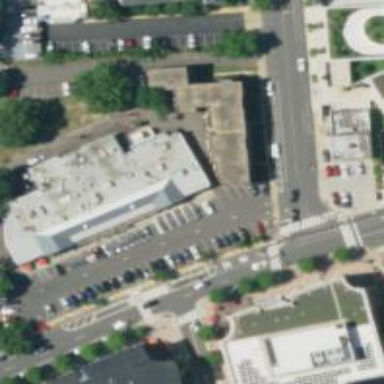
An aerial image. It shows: Retail building.